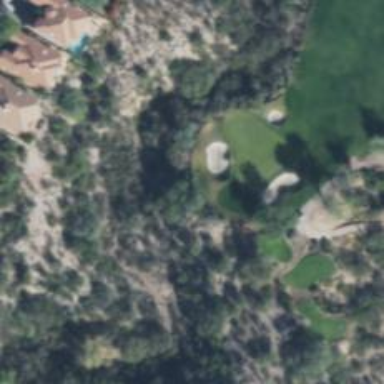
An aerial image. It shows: View of golf hole.